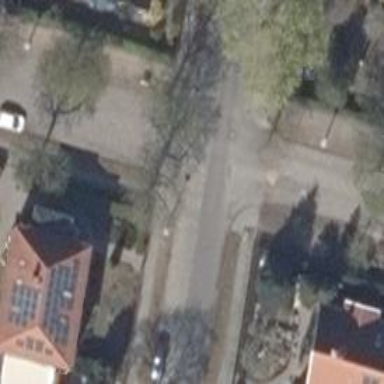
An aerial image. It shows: Unmarked crossing on the road.